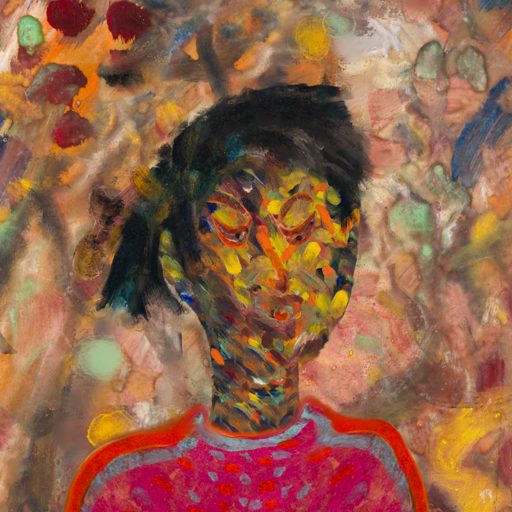
Background: Mother_And_Son_Mother, Head And Neck Side: An_Impression, Face Side: Hypocrite, Bust: Sisters, Hair Side: Pipe, Head Accessory: Blank, Second Necklace: Blank, Necklace: Blank, Baby: Blank